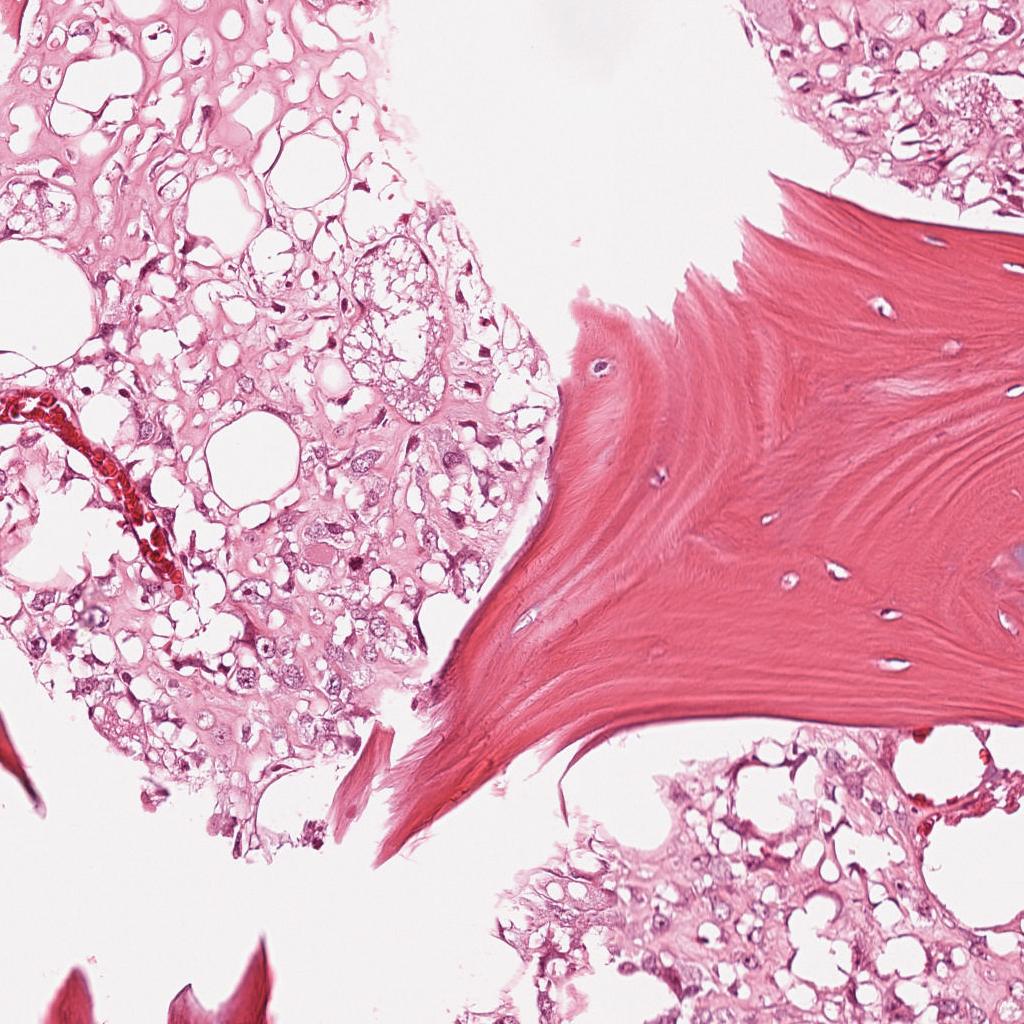
Label: Viable